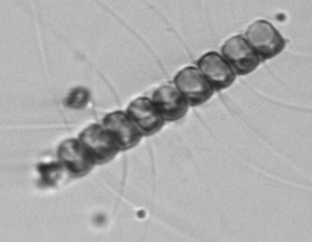
Label: Chaetoceros